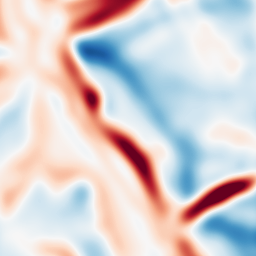
Category: multiscale
Decomposition family: log
Decomposition parameters: sigma: 10
Upsampling method: edge_directed
Upsampling parameters: scale: 4
Upsampling scale: 4